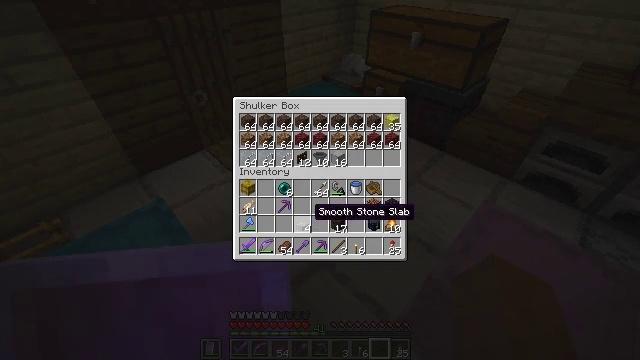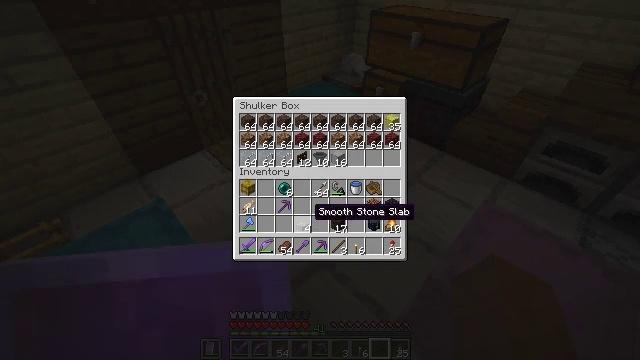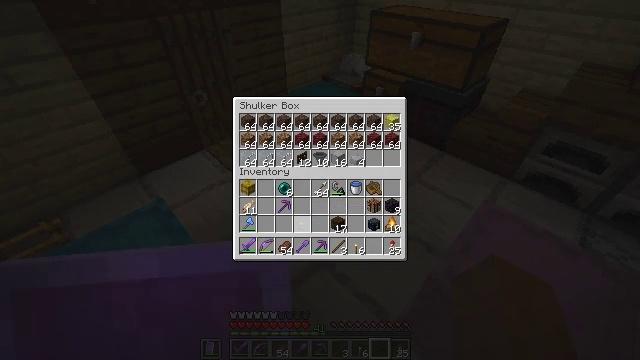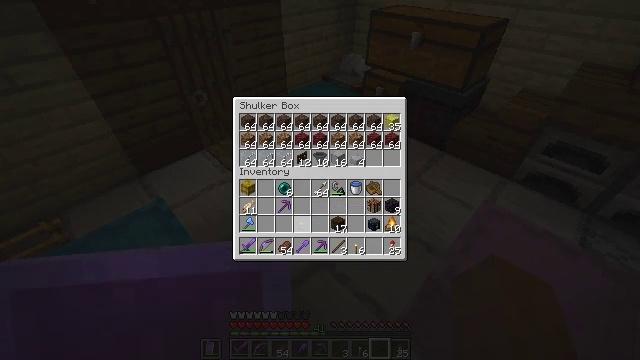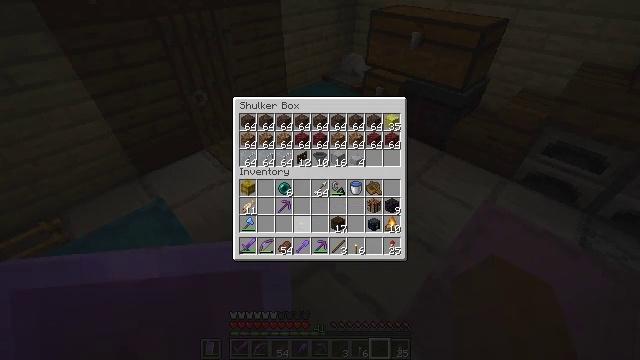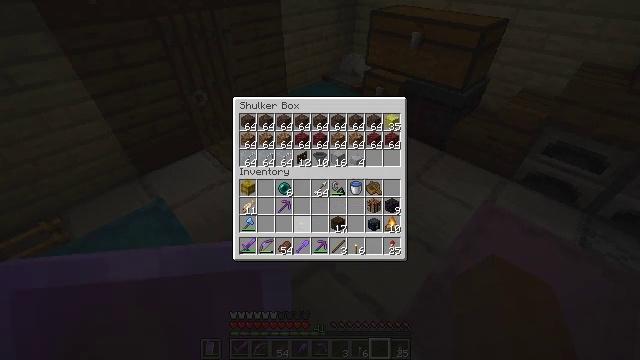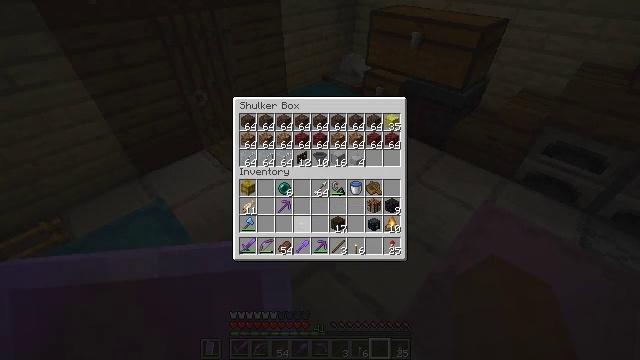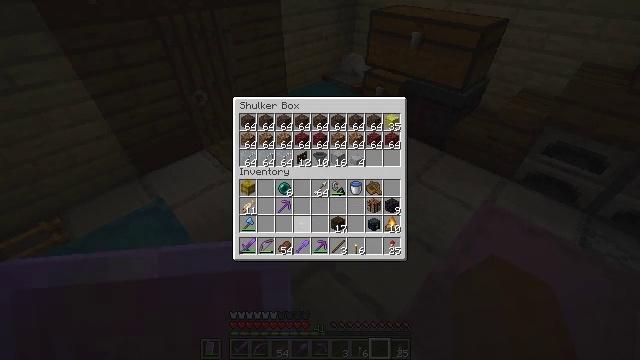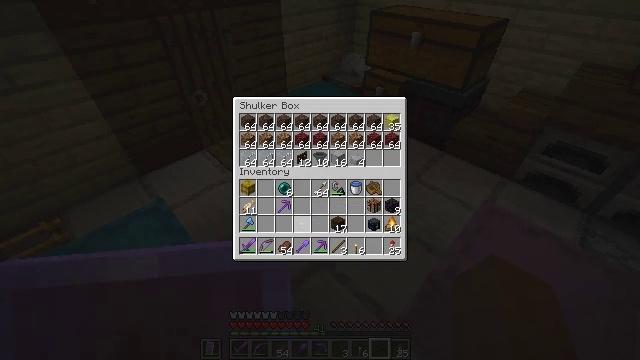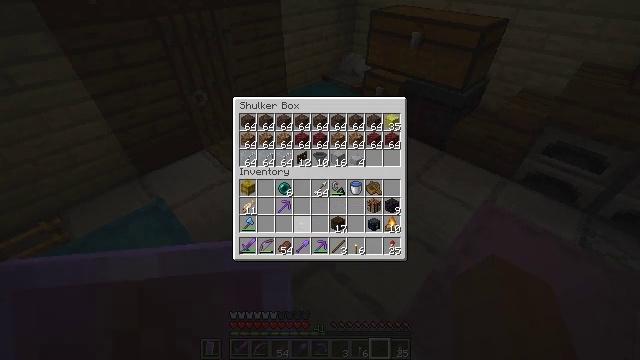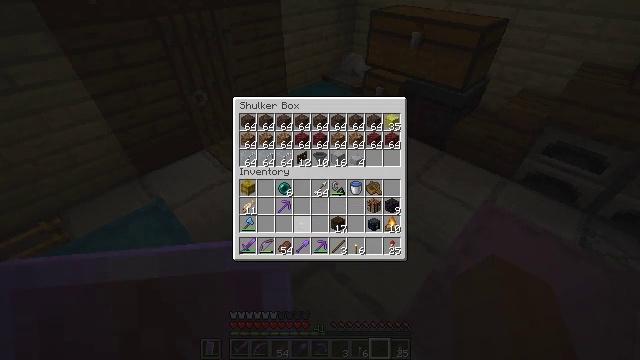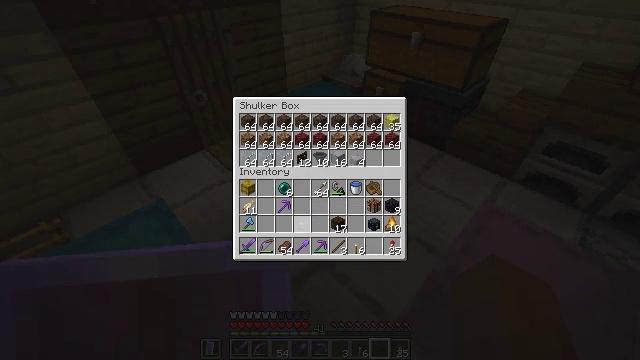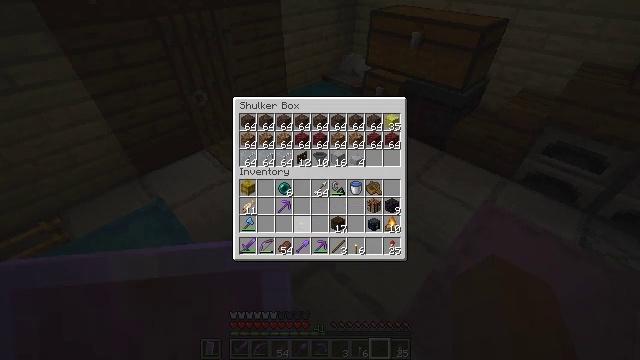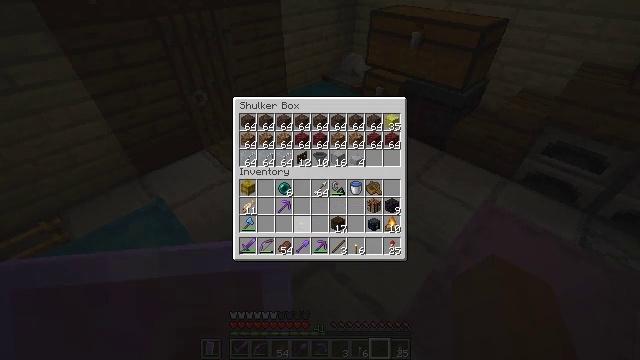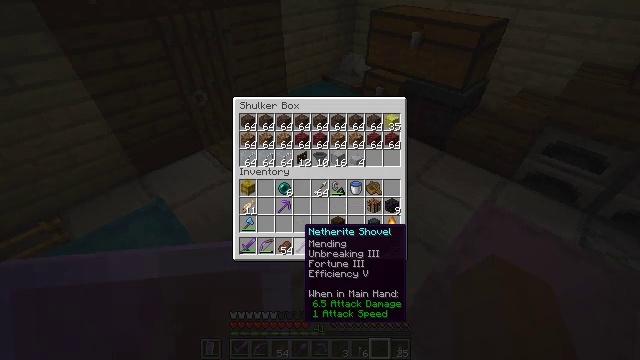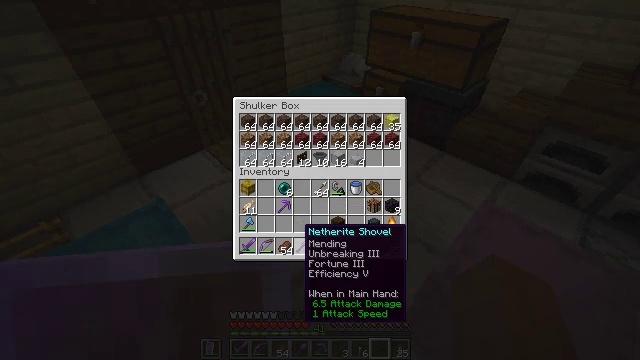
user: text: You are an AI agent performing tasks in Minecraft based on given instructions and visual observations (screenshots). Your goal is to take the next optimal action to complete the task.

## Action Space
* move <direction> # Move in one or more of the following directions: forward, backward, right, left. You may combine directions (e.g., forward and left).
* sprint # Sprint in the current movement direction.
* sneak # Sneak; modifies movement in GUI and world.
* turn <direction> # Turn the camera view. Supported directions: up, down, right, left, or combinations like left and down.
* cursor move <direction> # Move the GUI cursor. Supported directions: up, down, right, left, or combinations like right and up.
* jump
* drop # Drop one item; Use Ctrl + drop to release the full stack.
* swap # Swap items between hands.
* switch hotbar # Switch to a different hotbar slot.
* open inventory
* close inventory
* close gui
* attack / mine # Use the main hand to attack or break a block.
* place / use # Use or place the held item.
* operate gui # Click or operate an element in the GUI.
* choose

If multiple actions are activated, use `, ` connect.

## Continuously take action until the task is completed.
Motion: motion action
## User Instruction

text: mine block cyan shulker box
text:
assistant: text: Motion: sneak
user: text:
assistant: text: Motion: sneak, attack / mine
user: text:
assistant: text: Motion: sneak, attack / mine
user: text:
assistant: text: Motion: sneak, attack / mine
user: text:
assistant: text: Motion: sneak, attack / mine
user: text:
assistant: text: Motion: sneak
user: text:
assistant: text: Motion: sneak
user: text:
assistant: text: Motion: sneak
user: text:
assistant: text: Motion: sneak
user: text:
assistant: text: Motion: no_op
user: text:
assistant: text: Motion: no_op
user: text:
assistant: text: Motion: no_op
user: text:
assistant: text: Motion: no_op
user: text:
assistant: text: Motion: turn left and down
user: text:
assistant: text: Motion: no_op
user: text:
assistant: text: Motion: no_op
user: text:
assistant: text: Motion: no_op
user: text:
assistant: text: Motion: no_op
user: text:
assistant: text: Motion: no_op
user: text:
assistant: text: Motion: no_op
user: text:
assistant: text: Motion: no_op
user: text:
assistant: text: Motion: no_op
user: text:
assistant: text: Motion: no_op
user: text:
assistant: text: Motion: no_op
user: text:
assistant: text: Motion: no_op
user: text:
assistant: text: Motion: no_op
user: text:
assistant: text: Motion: turn left and up
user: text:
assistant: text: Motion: turn left and down
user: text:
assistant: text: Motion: turn left
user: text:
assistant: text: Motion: turn left and down